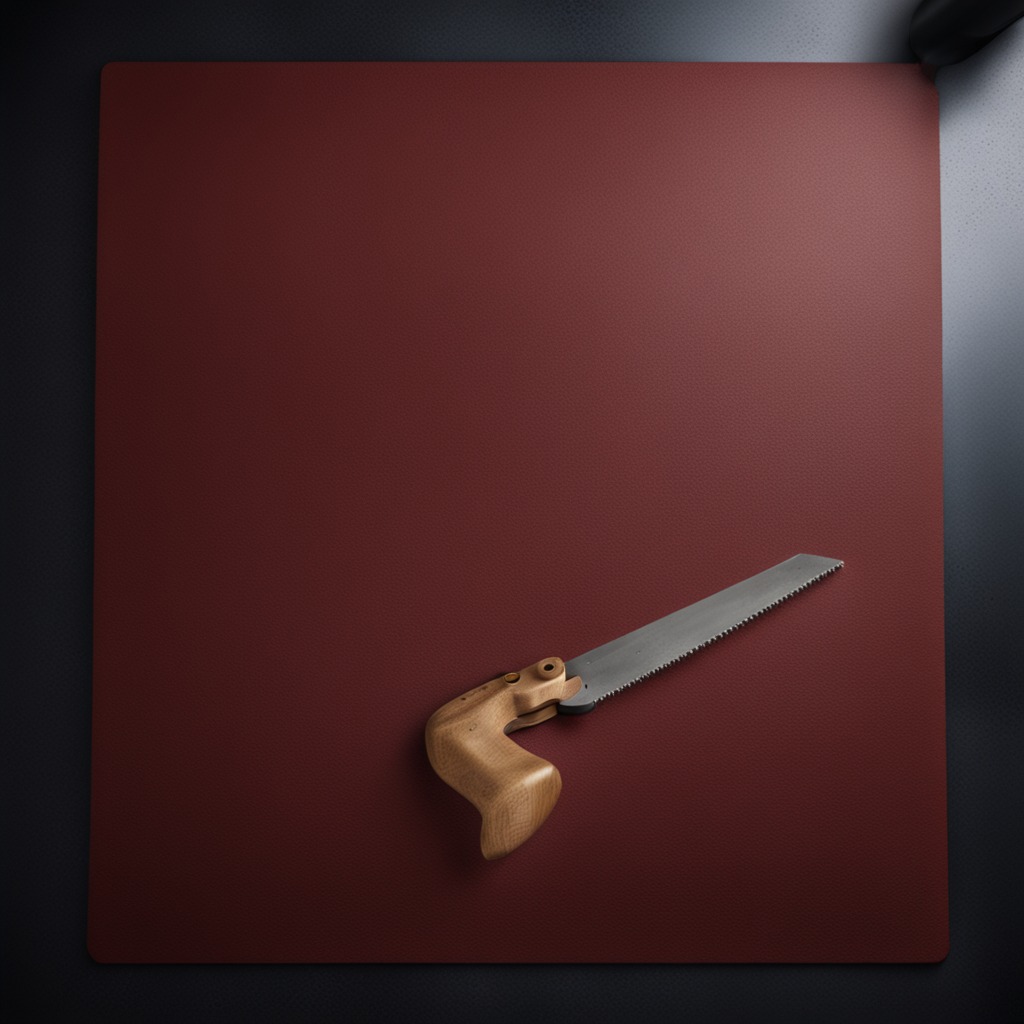
A metal saw is lying on a clean granite tabletop inside a workshop at night dim ambient light soft shadows worn but beneath the mat.